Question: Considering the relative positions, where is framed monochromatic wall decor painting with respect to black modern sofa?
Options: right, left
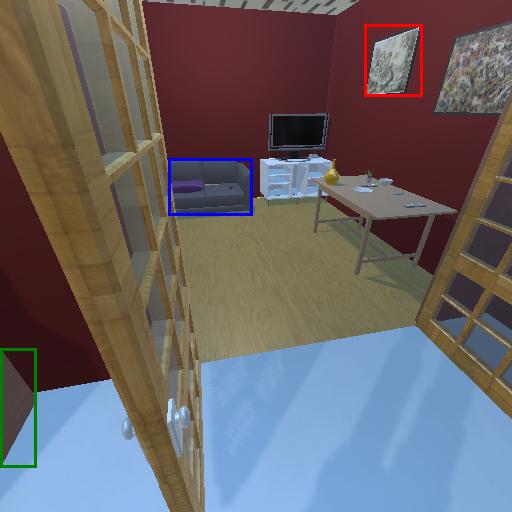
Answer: right